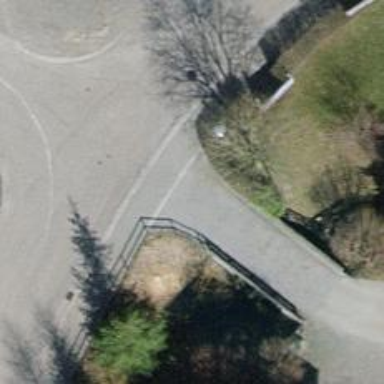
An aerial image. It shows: Service road on bridge.